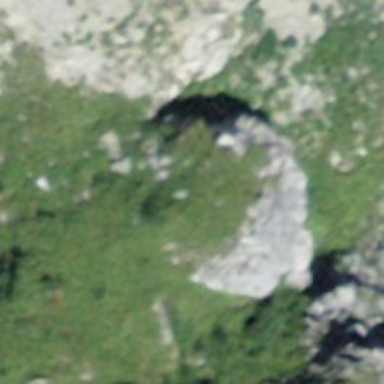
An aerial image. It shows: Natural cliff.